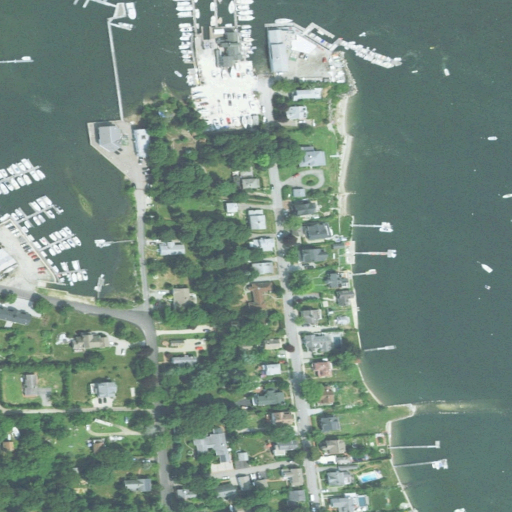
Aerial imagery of cape in Rhode Island named Point Wharf containing open water, medium intensity development, low intensity development, high intensity development, open development, herbaceous wetlands, and barren land